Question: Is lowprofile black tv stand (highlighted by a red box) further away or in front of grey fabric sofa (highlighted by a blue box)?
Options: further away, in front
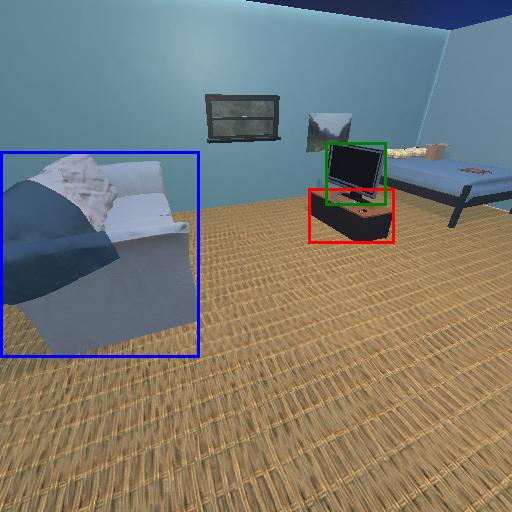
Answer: further away